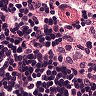
Metastatic tissue present: no